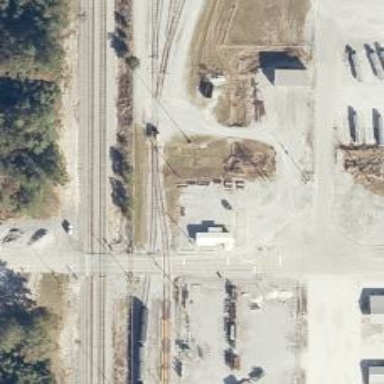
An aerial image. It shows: Railway spur service.